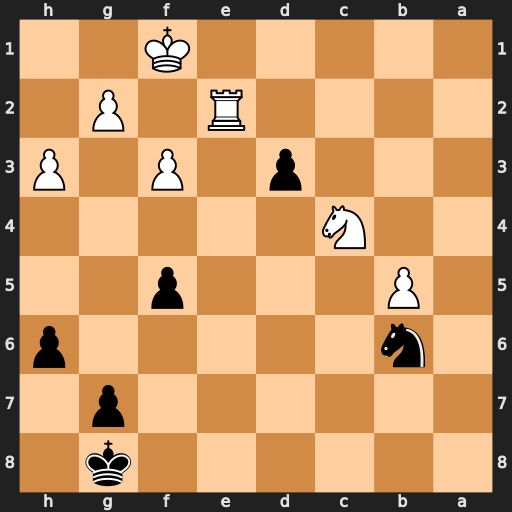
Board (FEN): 6k1/6p1/1n5p/1P3p2/2N5/3p1P1P/4R1P1/5K2
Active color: b
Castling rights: -
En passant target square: -
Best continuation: dxe2+ Kxe2 Nxc4